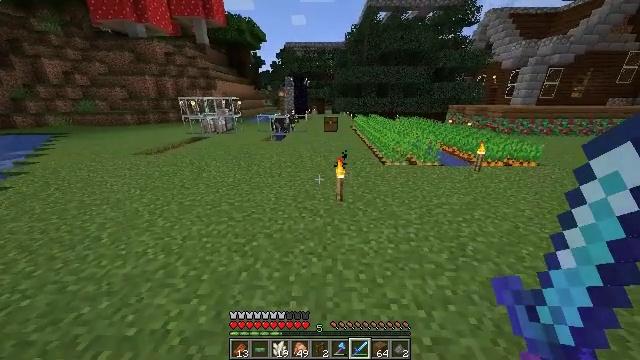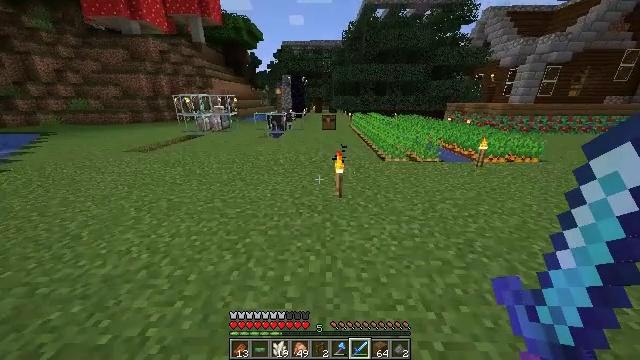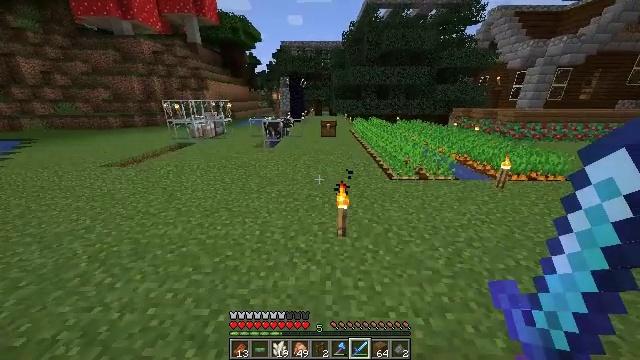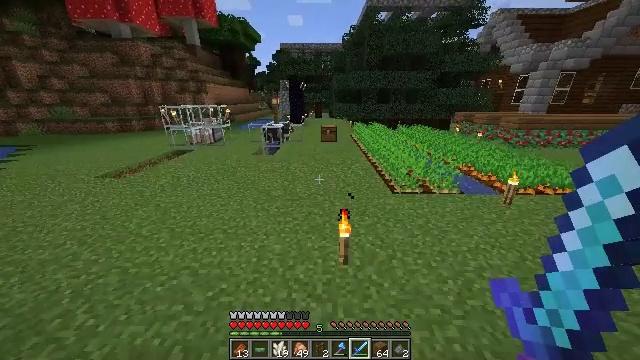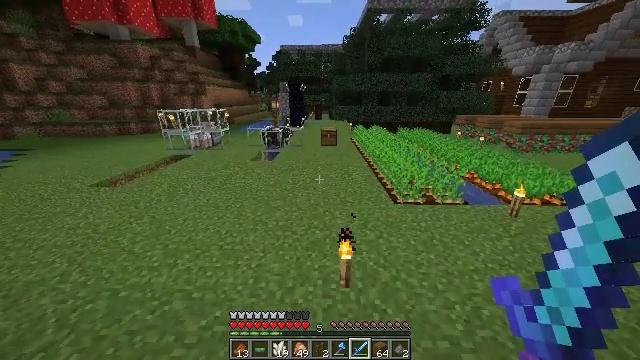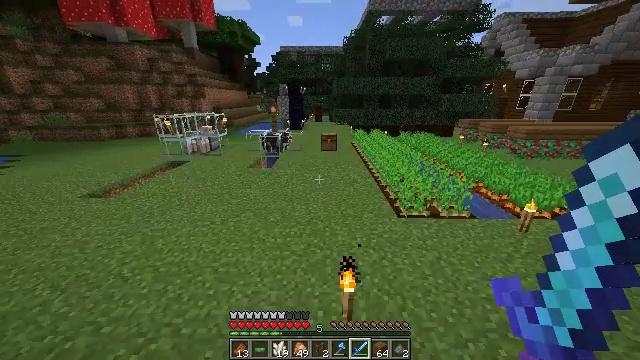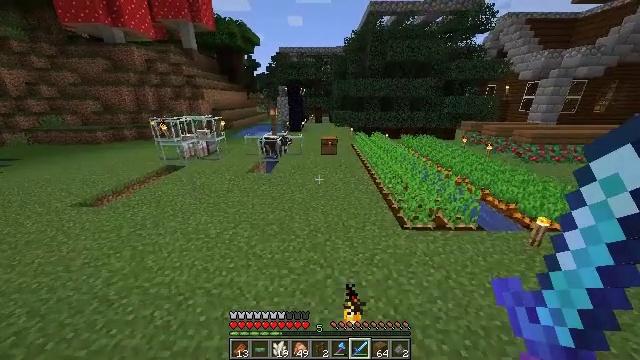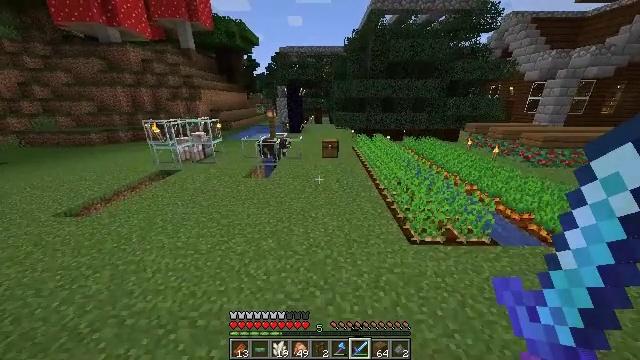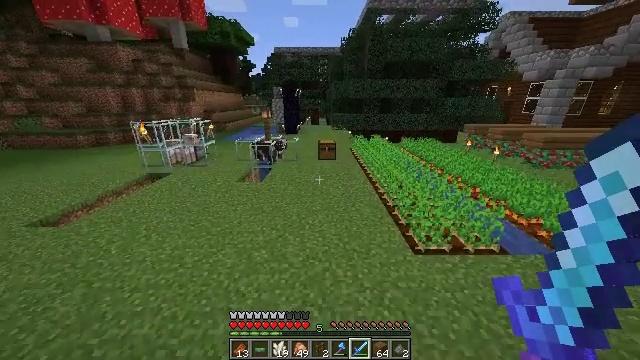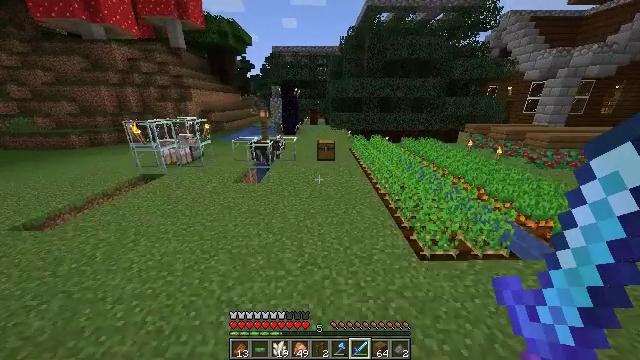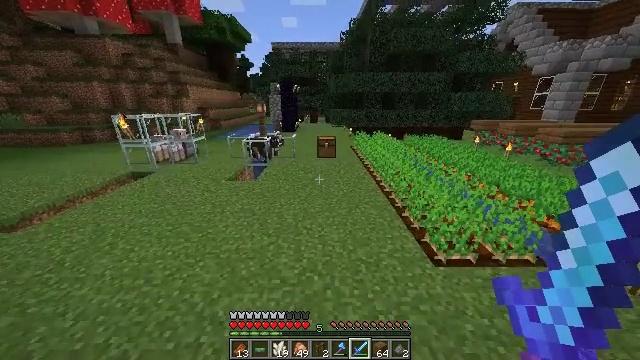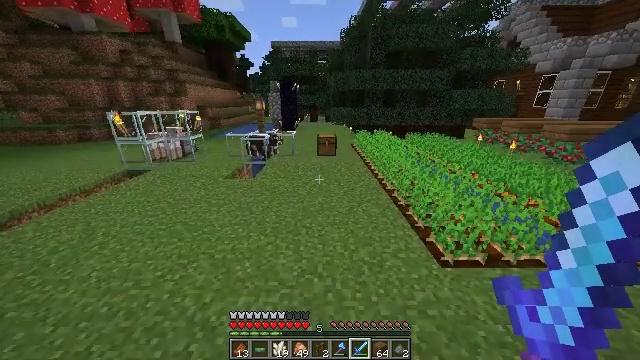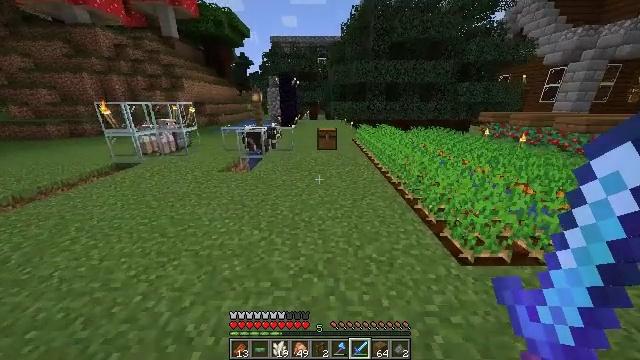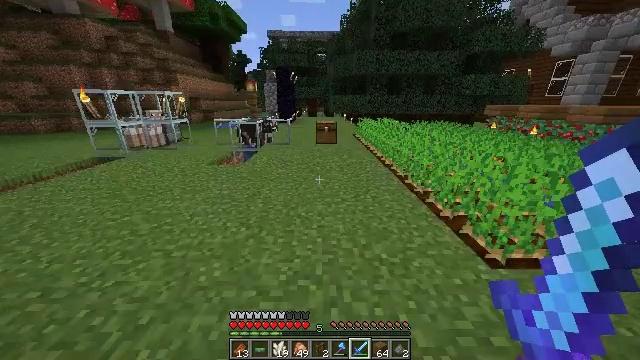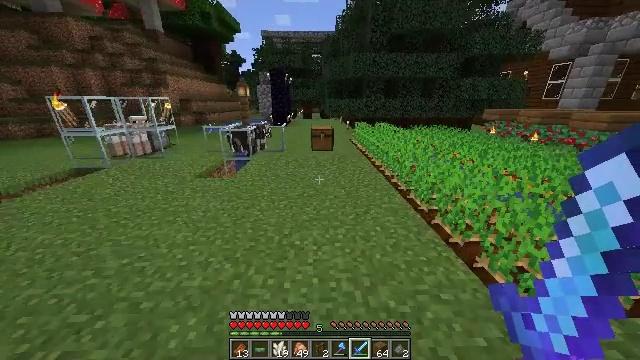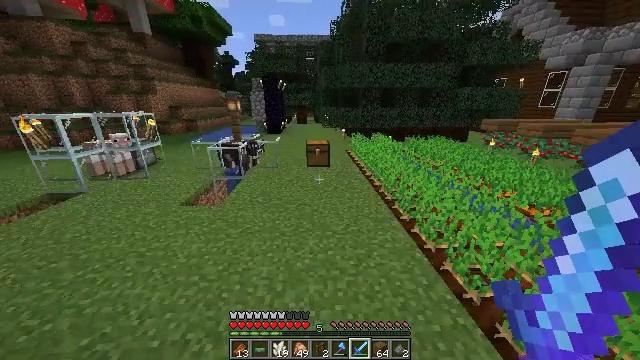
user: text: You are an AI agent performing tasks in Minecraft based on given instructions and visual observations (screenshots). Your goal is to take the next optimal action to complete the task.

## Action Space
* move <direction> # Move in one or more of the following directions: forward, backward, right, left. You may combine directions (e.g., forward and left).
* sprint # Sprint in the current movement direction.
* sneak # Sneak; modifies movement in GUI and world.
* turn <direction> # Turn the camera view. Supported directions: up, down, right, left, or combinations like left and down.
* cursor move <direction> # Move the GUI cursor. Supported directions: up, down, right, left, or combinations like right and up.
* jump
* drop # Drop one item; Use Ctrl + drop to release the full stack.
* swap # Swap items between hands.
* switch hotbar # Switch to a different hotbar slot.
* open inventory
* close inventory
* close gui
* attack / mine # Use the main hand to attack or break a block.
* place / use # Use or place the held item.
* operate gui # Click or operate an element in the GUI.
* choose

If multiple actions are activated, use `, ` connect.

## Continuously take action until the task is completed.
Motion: motion action
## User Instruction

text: Collect wheat crops.
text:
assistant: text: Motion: move forward, sprint, jump
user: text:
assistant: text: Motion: move forward, sprint, jump
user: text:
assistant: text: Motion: move forward, sprint, jump
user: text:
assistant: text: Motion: move forward, jump
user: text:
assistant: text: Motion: move forward, jump
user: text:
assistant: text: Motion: move forward, jump
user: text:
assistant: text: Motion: move forward, jump
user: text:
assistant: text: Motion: move forward, jump
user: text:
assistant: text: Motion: move forward, jump
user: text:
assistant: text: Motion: move forward, jump
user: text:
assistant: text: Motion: move forward, jump
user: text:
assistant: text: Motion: move forward, sprint, jump
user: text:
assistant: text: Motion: move forward, sprint, jump
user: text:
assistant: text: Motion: move forward, sprint, turn right, jump
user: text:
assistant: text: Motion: move forward, sprint, turn right, jump
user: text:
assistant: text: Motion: move forward, sprint, turn right, jump
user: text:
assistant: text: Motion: move forward, jump
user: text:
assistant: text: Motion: move forward, jump
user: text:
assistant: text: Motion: move forward, jump
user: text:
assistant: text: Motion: move forward
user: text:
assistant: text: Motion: move forward
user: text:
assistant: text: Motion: move forward
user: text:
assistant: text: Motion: move forward
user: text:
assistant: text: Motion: move forward
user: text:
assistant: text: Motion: move forward
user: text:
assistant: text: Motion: move forward, turn left and down
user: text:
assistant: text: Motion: move forward
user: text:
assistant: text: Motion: move forward
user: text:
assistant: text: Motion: move forward
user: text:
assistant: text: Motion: move forward